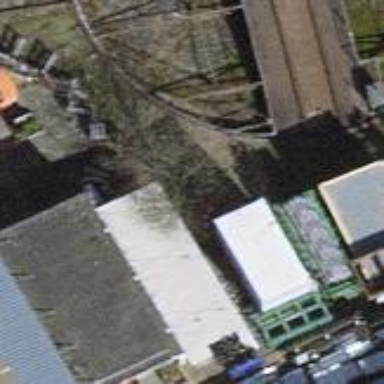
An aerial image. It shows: View of roof of building.